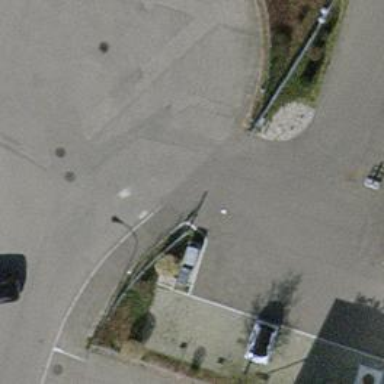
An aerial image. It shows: Gate.